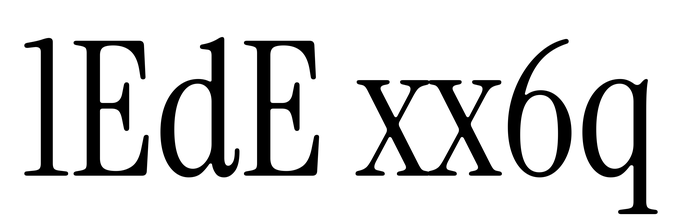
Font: InstrumentSerif-Regular